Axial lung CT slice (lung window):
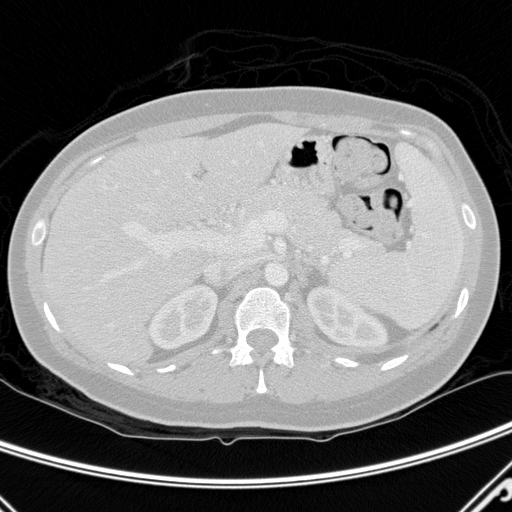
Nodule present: no